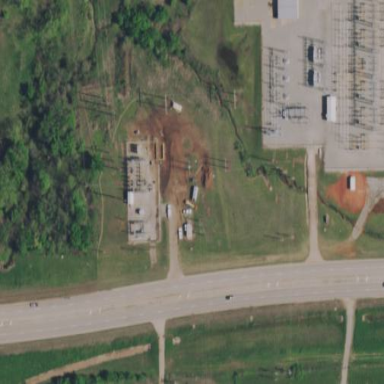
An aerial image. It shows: Distribution-level power substation.